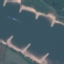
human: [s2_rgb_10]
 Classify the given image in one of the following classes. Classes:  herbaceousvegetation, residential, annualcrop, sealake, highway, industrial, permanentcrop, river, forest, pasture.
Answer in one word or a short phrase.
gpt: River